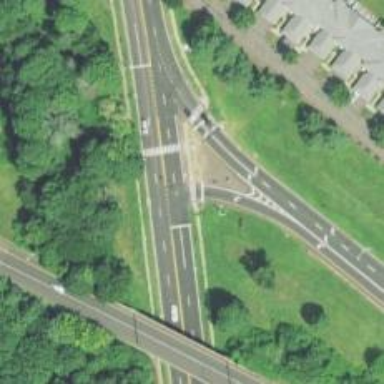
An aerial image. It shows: Marked crossing on footway.